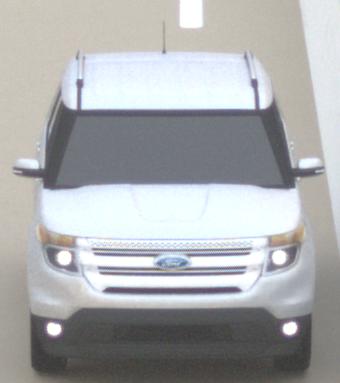
Make: Ford
Model: Explorer
Detailed model: Gen. 5
Model produced from: 2010
Model produced until: 2019
Doors: 5
Color: white
Road condition: dry road
Daytime: sunrise or sunset
Contrast: low contrast